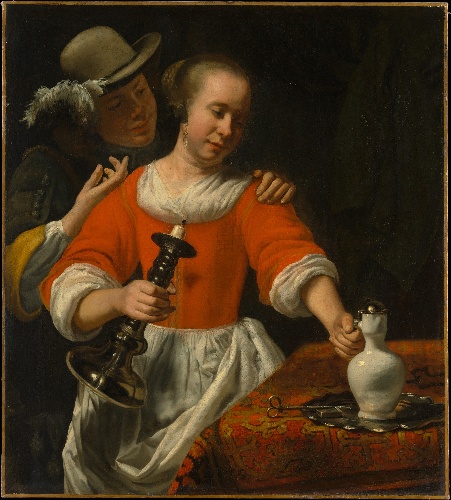
Title: A Young Woman and a Cavalier
Artist: Cornelis Bisschop
Artist bio: Dutch, Dordrecht 1630–1674 Dordrecht
Date: early 1660s
Object type: Painting
Classification: Paintings
Medium: Oil on canvas
Dimensions: 38 1/2 x 34 3/4 in. (97.8 x 88.3 cm)
Department: European Paintings
Credit line: The Jack and Belle Linsky Collection, 1982
Accession year: 1982
Repository: Metropolitan Museum of Art, New York, NY
Tags: Men|Women|Candlesticks|Pitchers